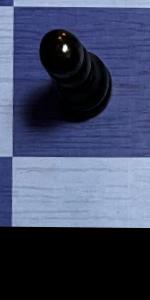
Label: Empty